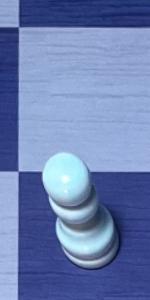
Label: Pawn_White